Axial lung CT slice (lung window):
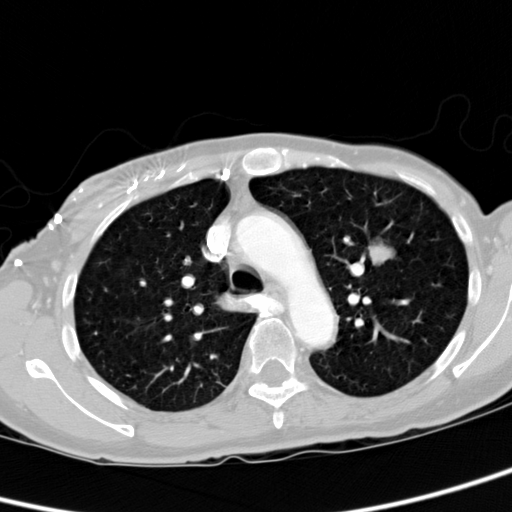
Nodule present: yes
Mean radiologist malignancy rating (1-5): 3.75